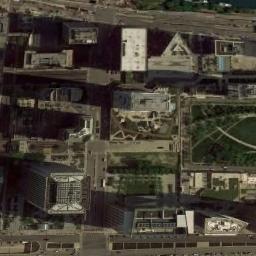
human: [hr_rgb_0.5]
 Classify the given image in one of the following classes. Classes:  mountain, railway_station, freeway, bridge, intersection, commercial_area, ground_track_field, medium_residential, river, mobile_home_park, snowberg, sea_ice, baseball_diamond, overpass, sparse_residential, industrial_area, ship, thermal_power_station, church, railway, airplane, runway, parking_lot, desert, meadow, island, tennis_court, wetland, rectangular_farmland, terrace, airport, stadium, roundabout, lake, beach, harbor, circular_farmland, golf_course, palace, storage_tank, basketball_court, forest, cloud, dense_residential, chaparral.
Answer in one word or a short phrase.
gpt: commercial_area